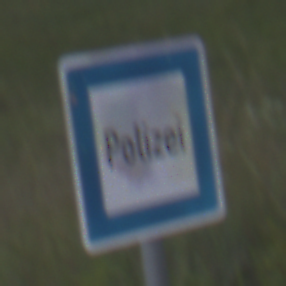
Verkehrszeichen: Polizei
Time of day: SunriseSunset
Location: Outdoor (Nature)
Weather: PartlyCloudy
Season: NotSpecified
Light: Natural